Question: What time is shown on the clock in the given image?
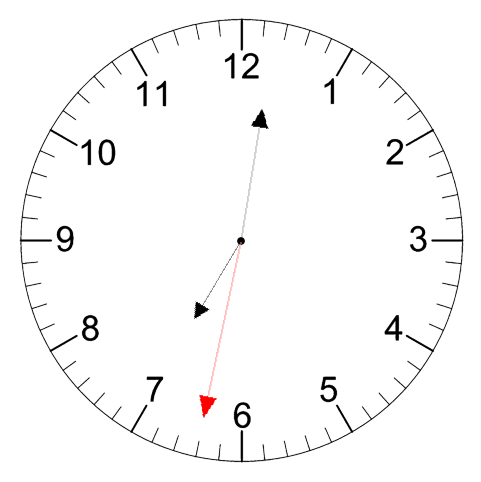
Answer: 07:01:32